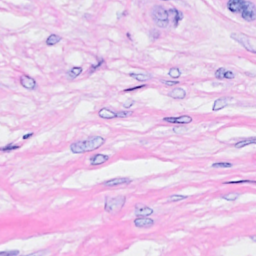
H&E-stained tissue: Breast